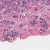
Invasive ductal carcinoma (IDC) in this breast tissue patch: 1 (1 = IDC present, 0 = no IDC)